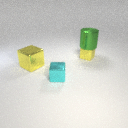
small yellow rubber cube to the right of small cyan metal cube